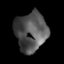
Tissue: lung
Cell type: Epithelial cells
Senescence score: 0.2409
Nuclear area (px): 1212
Mean DAPI intensity: 84.157